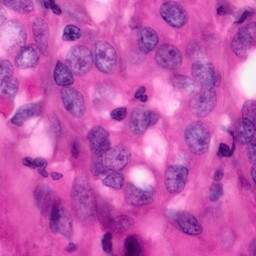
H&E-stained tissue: Pancreatic